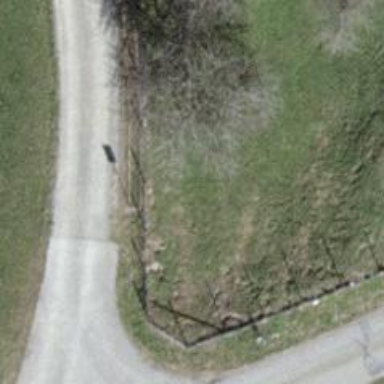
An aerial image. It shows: Fence.